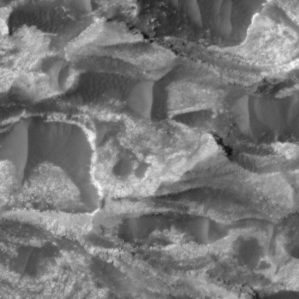
Label: non_frost